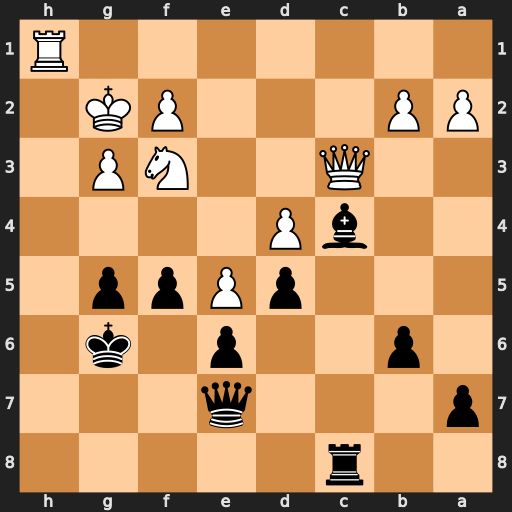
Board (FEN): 2r5/p3q3/1p2p1k1/3pPpp1/2bP4/2Q2NP1/PP3PK1/7R
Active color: b
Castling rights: -
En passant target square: -
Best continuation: Bf1+ Kxf1 Rxc3